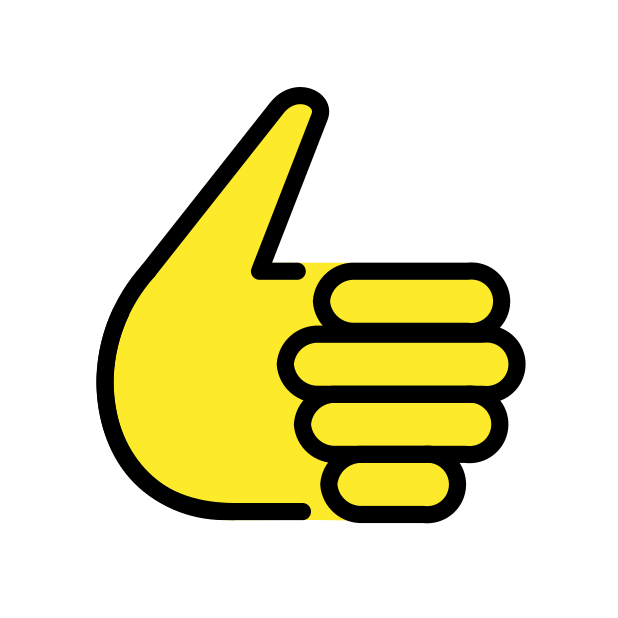
thumbs up